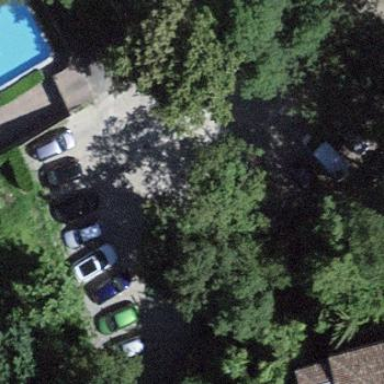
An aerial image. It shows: Parking area with fine gravel surface.